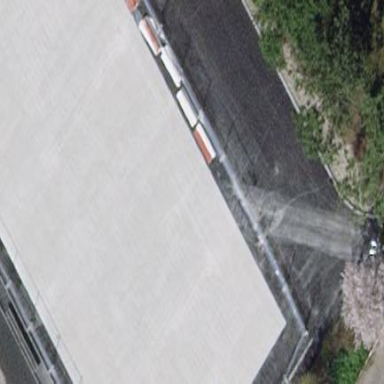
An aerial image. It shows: Asphalt pitch designated for roller skating.